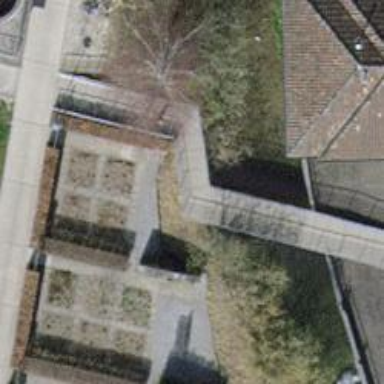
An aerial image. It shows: Path bridge with paving stones surface.